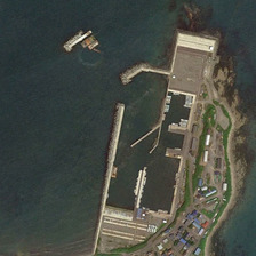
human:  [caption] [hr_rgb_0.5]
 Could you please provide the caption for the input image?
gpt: Wears and green belts.

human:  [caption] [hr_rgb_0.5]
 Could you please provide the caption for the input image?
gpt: Next to the port is a sea.

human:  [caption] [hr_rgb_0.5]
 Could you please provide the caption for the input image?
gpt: The next door is the sea.

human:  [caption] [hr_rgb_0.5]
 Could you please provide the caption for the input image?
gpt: Port and green belt.

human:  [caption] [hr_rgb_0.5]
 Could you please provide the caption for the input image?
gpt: Next to the port is a sea.